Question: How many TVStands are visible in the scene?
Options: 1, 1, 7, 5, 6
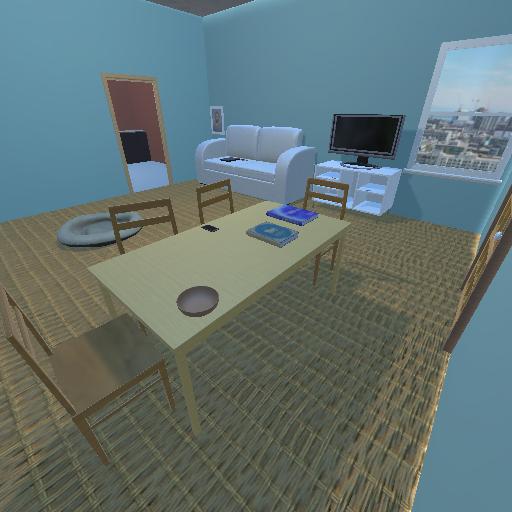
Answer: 1